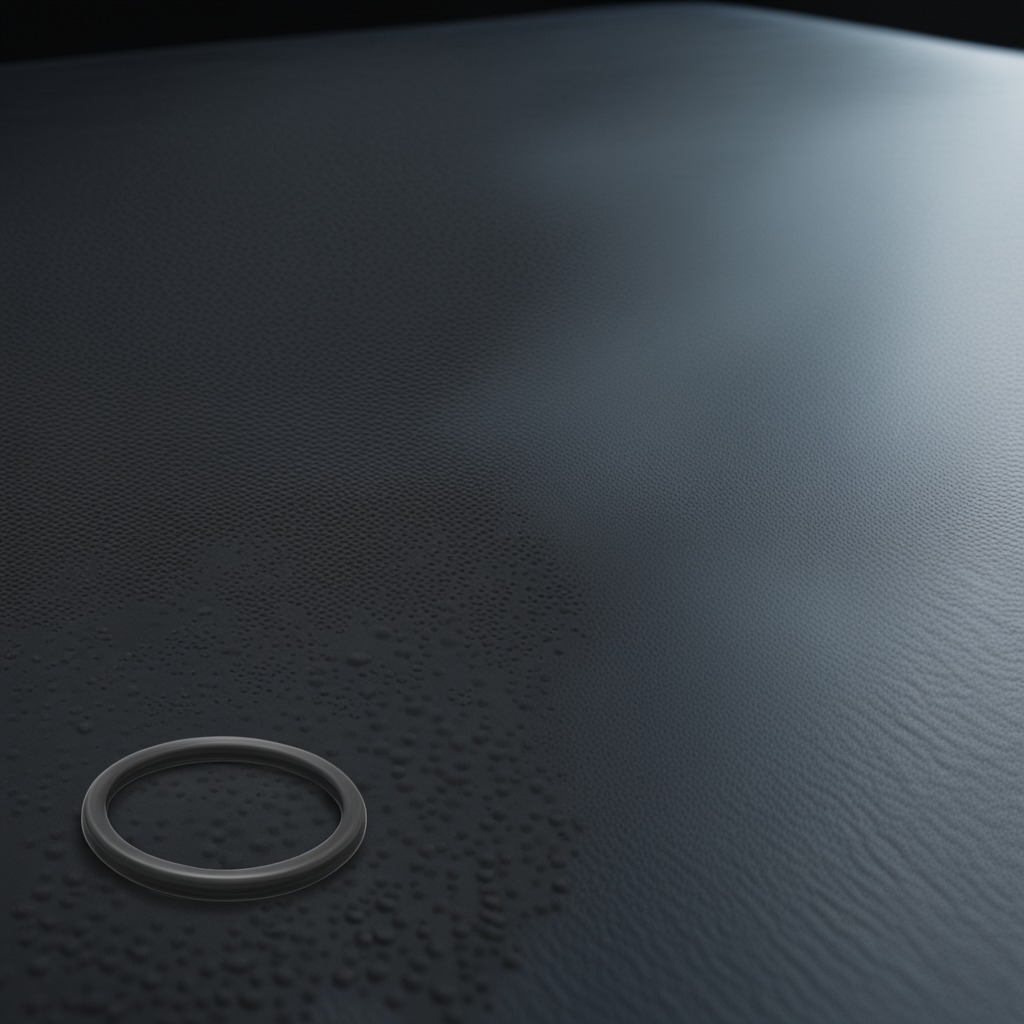
A rubber O-ring is lying on a clean granite table inside a workshop at night.